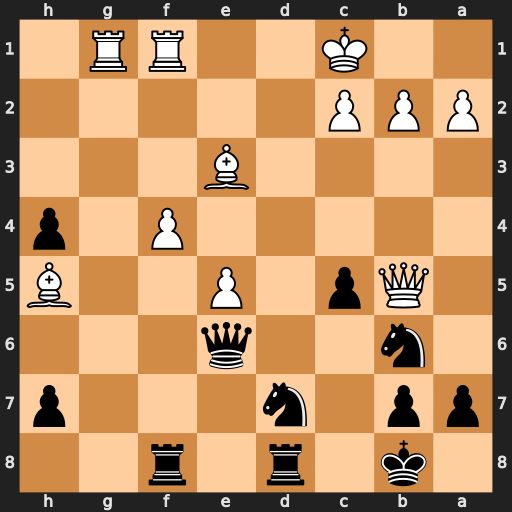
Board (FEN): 1k1r1r2/pp1n3p/1n2q3/1Qp1P2B/5P1p/4B3/PPP5/2K2RR1
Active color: b
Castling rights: -
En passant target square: -
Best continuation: Qxa2 Qb3 Qa1+